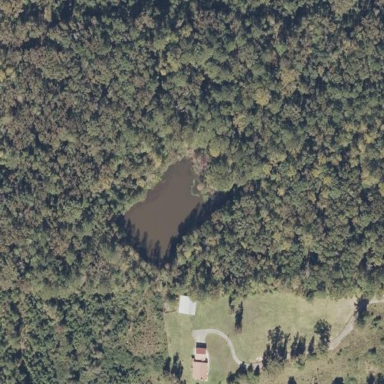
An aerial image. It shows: Serene pond surrounded by nature.